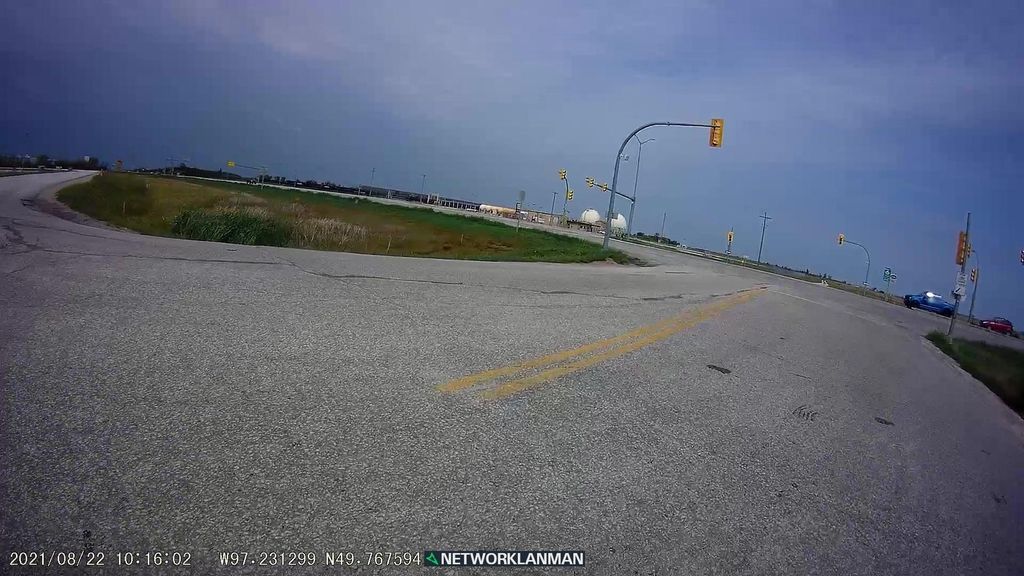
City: winnipeg